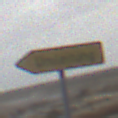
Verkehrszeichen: UmleitungswegweiserLinksweisend
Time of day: Midday
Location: Outdoor (Nature)
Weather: PartlyCloudy
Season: NotSpecified
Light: Natural